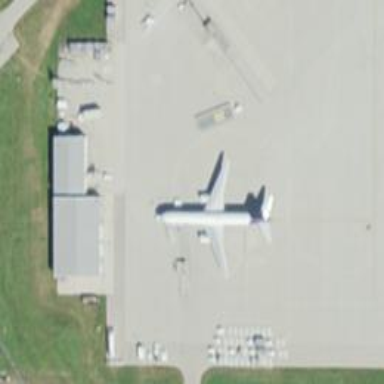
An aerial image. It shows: View of taxiway at the airport.